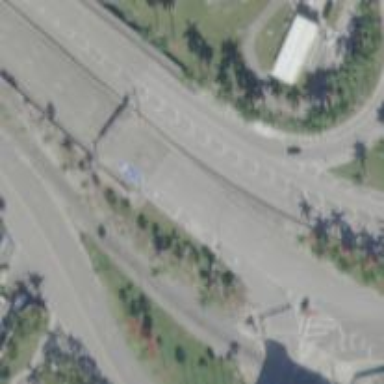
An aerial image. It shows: Expressway with asphalt surface and classified as primary highway.